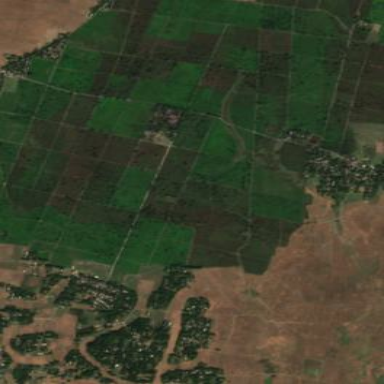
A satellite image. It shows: Orchard filled with tea plants.